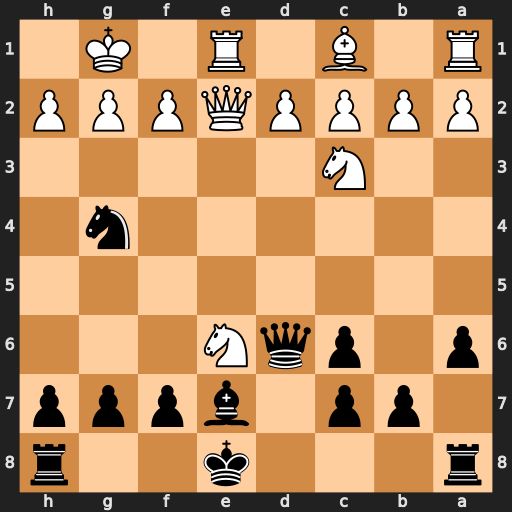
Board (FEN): r3k2r/1pp1bppp/p1pqN3/8/6n1/2N5/PPPPQPPP/R1B1R1K1
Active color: b
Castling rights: kq
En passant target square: -
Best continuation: Qxh2+ Kf1 Qh1#